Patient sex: F
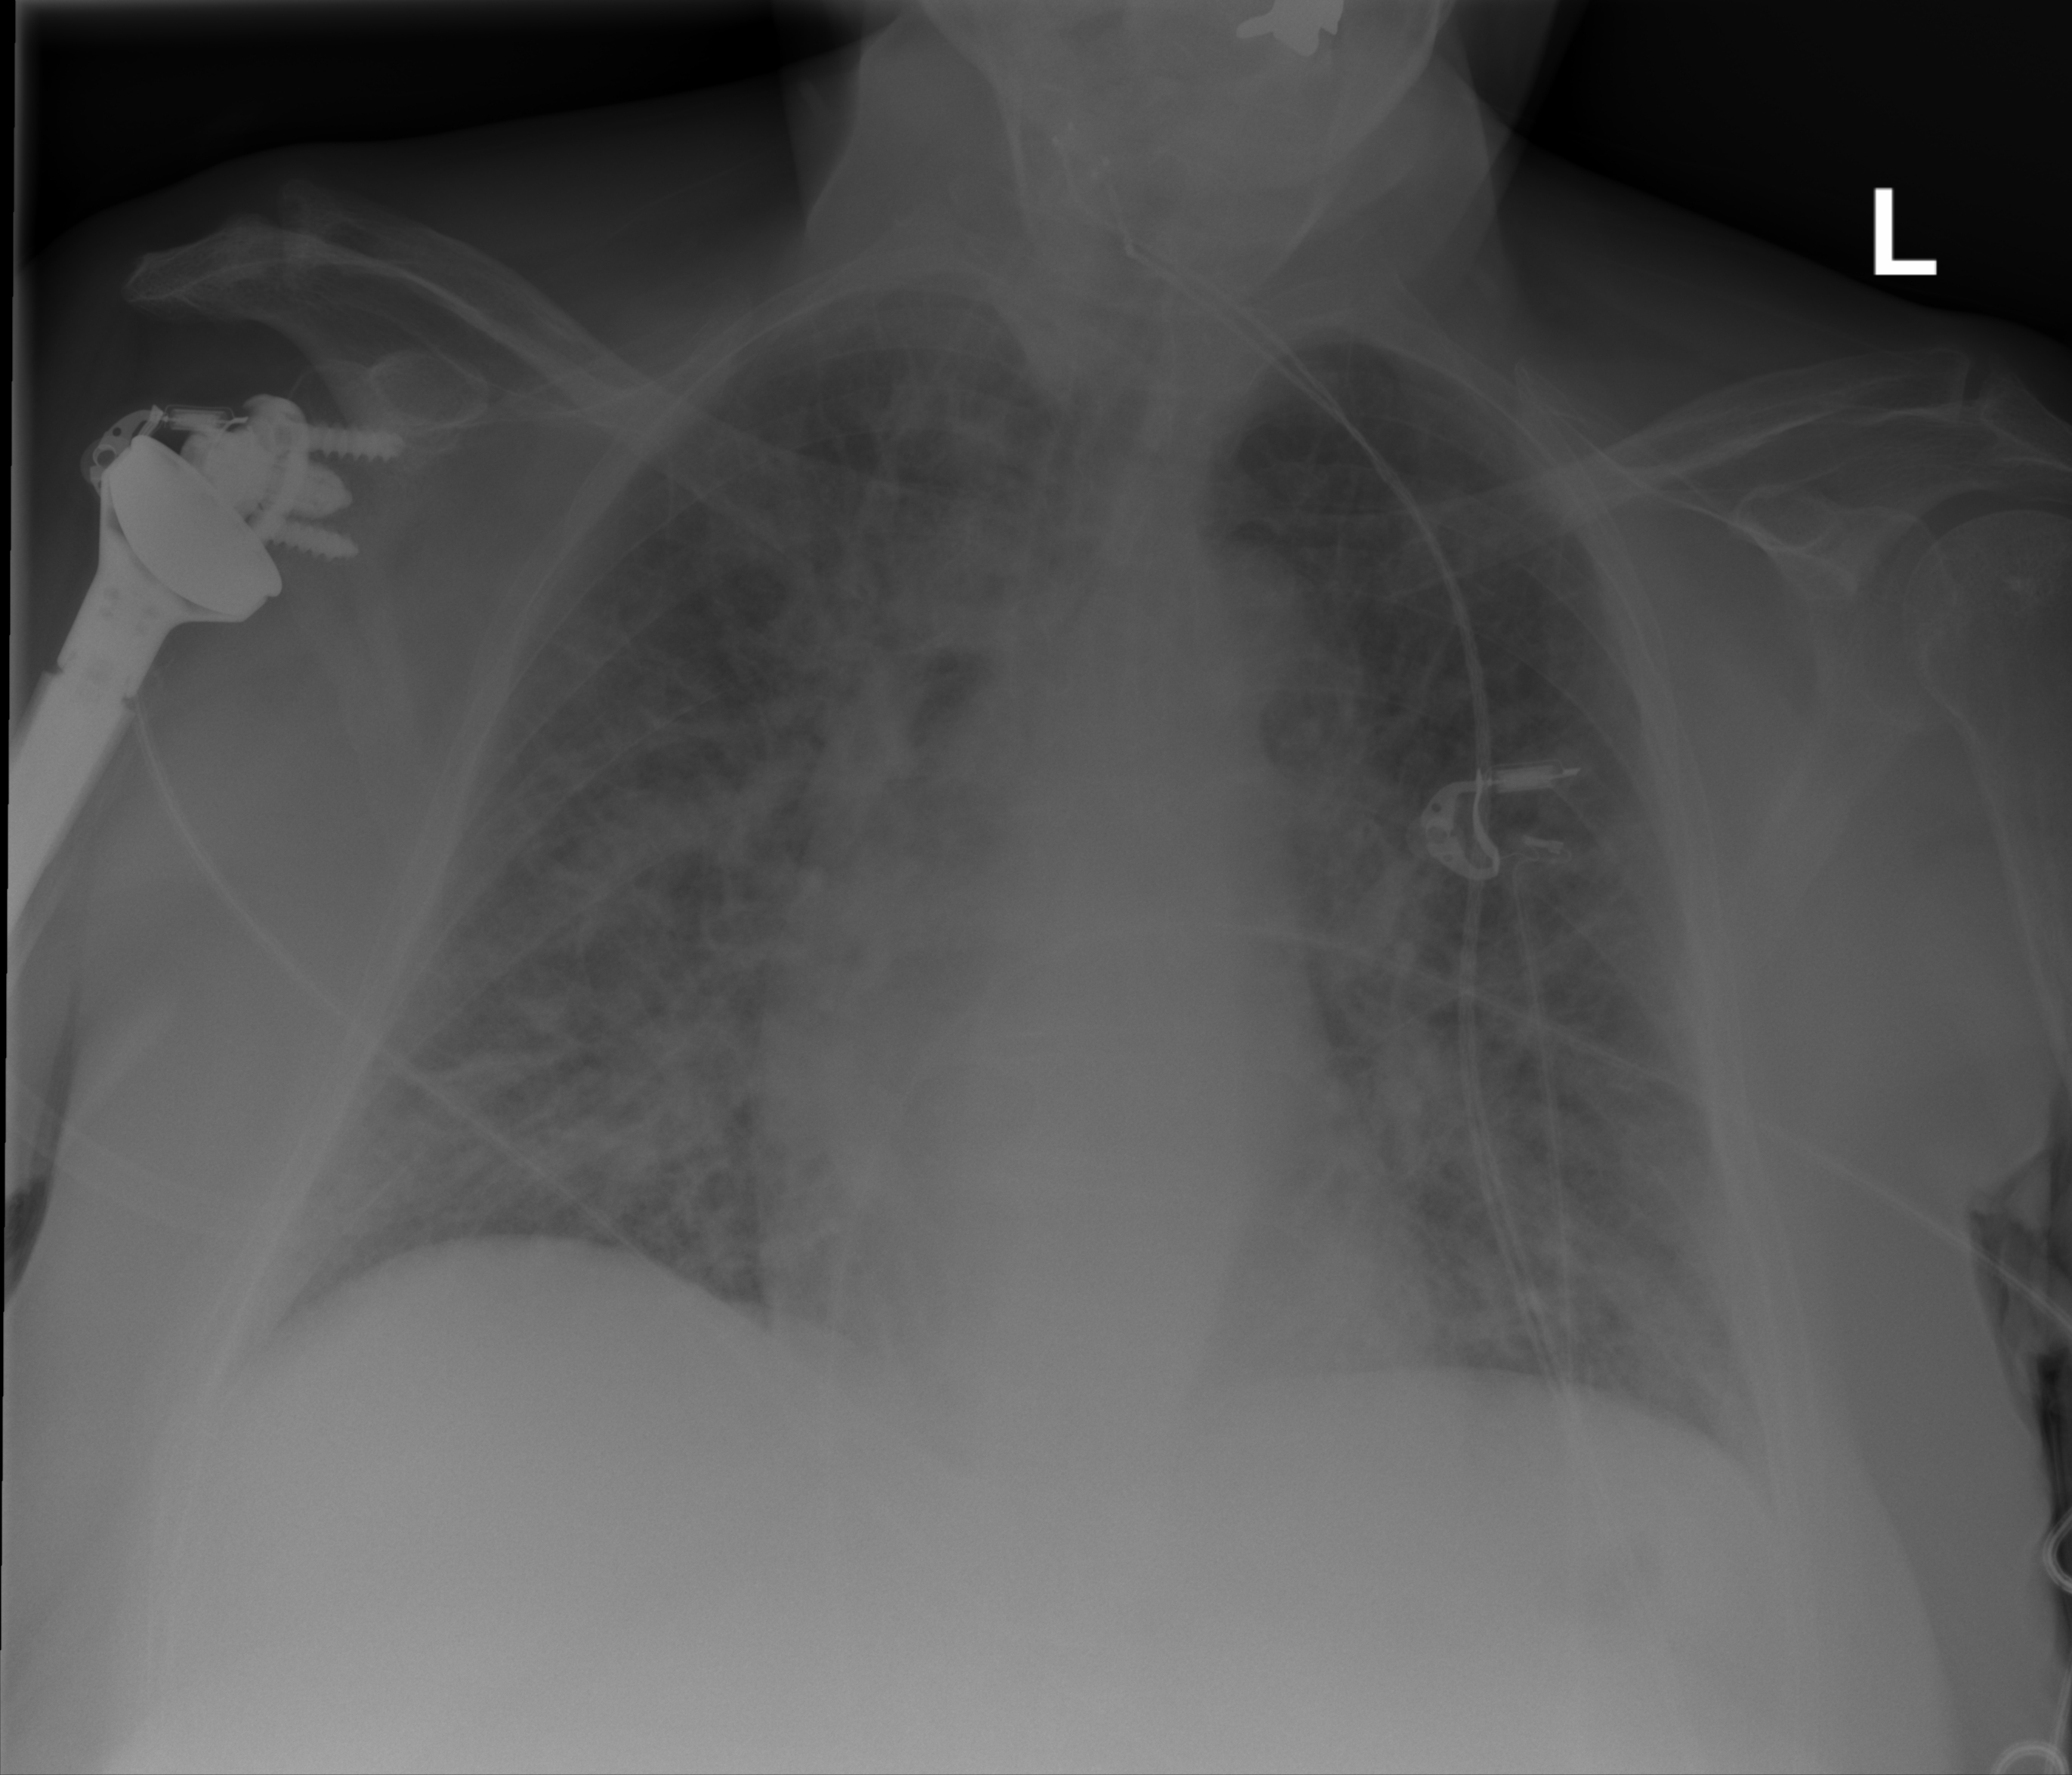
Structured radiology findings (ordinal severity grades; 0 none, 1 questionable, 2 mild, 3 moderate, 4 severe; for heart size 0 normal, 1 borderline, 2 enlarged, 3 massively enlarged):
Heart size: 1
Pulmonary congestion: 2
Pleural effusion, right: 0
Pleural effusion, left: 0
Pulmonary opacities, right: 0
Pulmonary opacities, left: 0
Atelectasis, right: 0
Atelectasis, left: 0